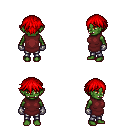
a pixel art fantasy rpg character, female body template, orc, green skin, maroon tunic, metal pants, red short bangs hairstyle, metal gloves, four views (front, back, left, right), 2x2 character sprite sheet, small pixel art, hard edges, no anti-aliasing